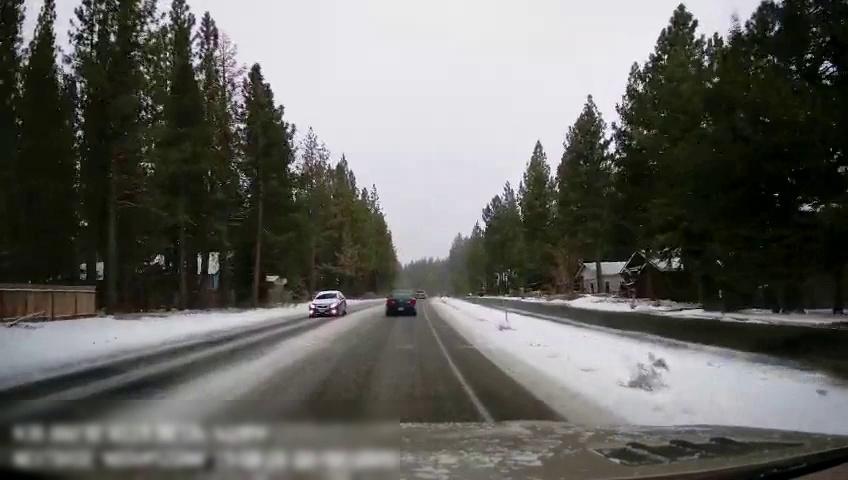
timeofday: Day
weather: Snowy
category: Drivable Space
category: Drivable Space
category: Vehicles | Car
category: Vehicles | Car
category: Vehicles | Car
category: Lanes | Current Lane